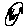
Label: bird